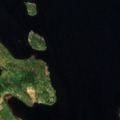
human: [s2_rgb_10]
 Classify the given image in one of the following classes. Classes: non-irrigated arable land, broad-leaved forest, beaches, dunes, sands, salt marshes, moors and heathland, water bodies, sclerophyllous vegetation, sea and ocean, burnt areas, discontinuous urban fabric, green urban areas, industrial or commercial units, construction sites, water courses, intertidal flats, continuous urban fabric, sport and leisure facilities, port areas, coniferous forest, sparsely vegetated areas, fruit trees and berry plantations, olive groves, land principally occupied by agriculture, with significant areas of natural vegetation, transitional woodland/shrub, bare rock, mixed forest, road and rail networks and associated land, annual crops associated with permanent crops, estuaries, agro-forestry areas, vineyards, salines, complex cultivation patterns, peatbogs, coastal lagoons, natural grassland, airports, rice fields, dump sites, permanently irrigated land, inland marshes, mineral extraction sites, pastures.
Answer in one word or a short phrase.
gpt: mixed forest, water bodies